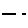
Label: line